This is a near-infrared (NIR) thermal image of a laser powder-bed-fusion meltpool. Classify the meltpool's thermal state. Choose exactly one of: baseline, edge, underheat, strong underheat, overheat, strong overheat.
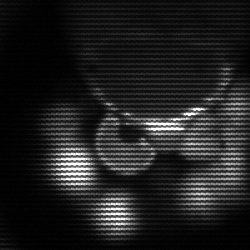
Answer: edge